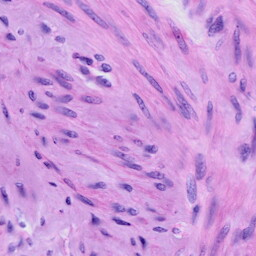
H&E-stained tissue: Cervix